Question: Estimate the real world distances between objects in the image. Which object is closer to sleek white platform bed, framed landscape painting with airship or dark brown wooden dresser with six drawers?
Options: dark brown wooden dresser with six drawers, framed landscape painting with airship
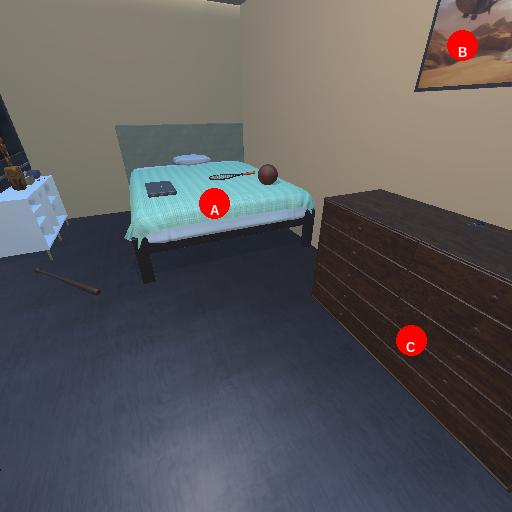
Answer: dark brown wooden dresser with six drawers